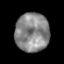
Tissue: prostate
Cell type: T cells
Senescence score: 0.3254
Nuclear area (px): 1284
Mean DAPI intensity: 136.599